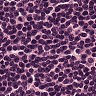
Metastatic tissue present: no